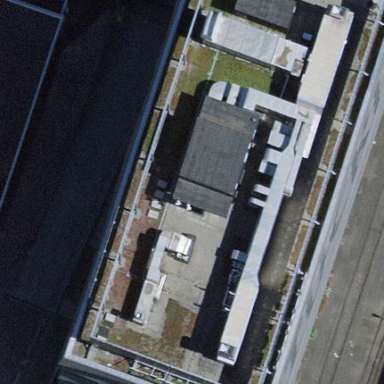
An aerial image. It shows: Office building.